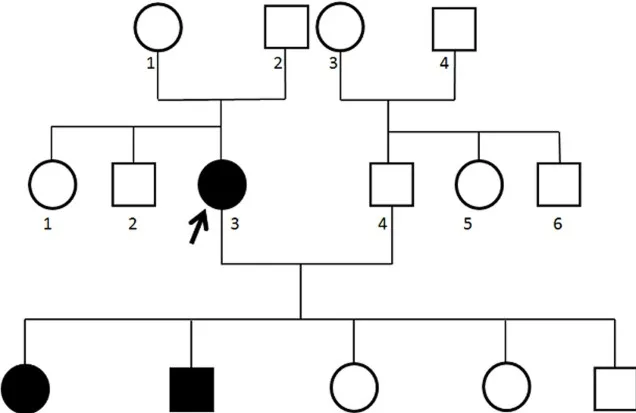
family pedigree showed an autosomal dominant inheritance pattern.
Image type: pathology (giemsa)